Question: I created a regex expression and tested with a string in Rexpal.

Then, i tested it in Objective-C with the same string and i get no result.
'''
NSRegularExpression *regex = [NSRegularExpression regularExpressionWithPattern:@"^Page(\d+| \d+)(:| :|)$" options:NSRegularExpressionCaseInsensitive error:&regError];
'''
As you can see, i did add another '' char before the 'd', but i get no result at all.
If i change the regex expression from "^Page(\d+| \d+)(:| :|)$" to "Page(\d+| \d+)(:| :|)", i get way too many results. It's like my 'AND' statements were understoud as 'OR' statements. Anybody got an idea of what is happening?
EDIT :
For the regex expression "^page(\d+| \d+)(:| :|)$" for the string "page 15 :", will return me with 3 solutions "page 15 :", "15", and ":". I only want the first one. Like i said, it's like my AND is transformed in a OR/AND. I would like the number and the semi-colon (or not like my regex says) to always be attached to 'page'
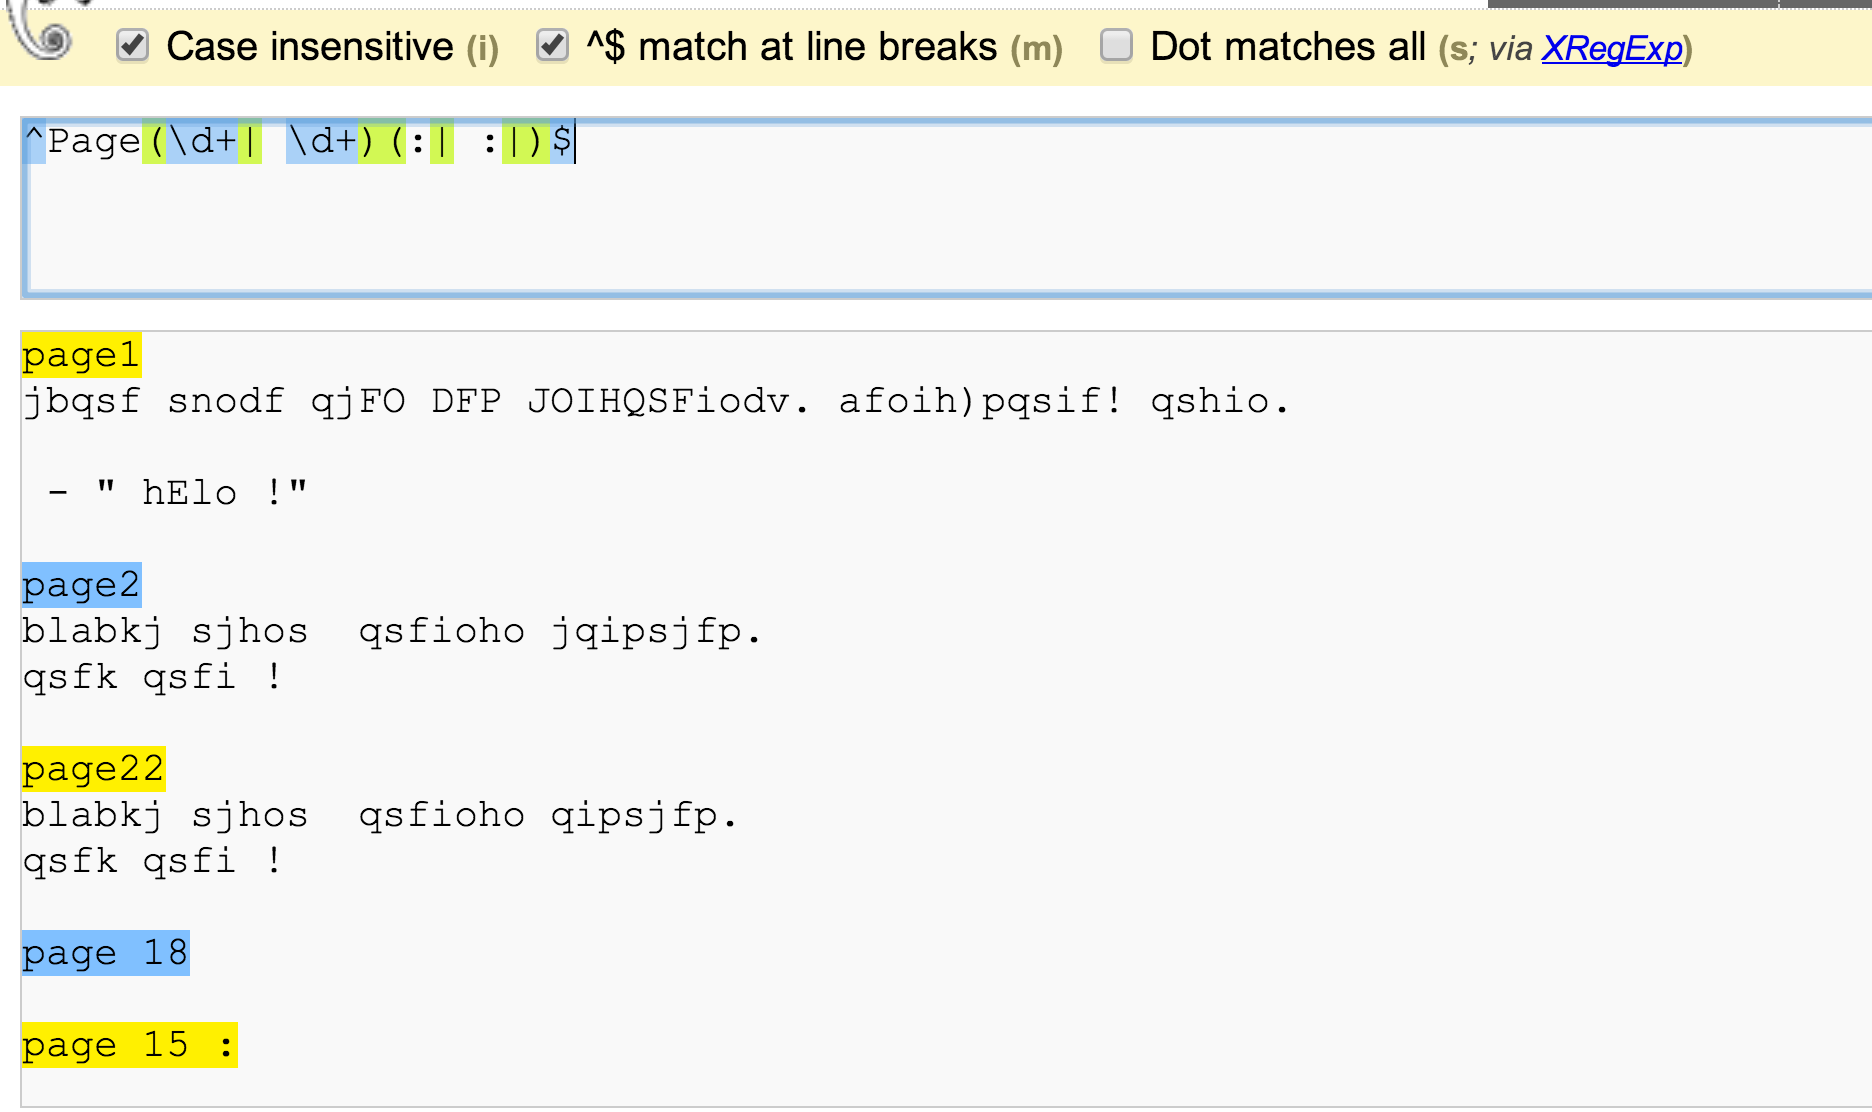
Answer: As pointed out by sln (he solved that issue), you don't match anything in C because you have to turn multiline option on (with m), and you do match in regexpal because it is on.
Regarding your regex, it could be improved with '^(Page\s*\d+\s*:?\s*)$'. The question mark means that the preceding character doesn't have to be here, the '\s' matches any whitespace-type character (whitespace, tab, etc).
Regarding your selecting issue, parenthesis in regex are what catches variables. So if you do '(Page( \d+|\d+))' you'll have two different variables. What you wanted was '(Page(?: \d+|\d+))', since '(?: )' counts as parenthesis not assigning any value. But '|' aren't usually used when a simple '?' does the trick.